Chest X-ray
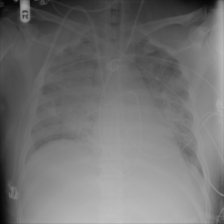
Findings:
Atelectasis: negative
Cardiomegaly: negative
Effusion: negative
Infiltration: negative
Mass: negative
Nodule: negative
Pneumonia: negative
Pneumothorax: negative
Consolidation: negative
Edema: negative
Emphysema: negative
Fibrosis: negative
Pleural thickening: negative
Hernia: negative